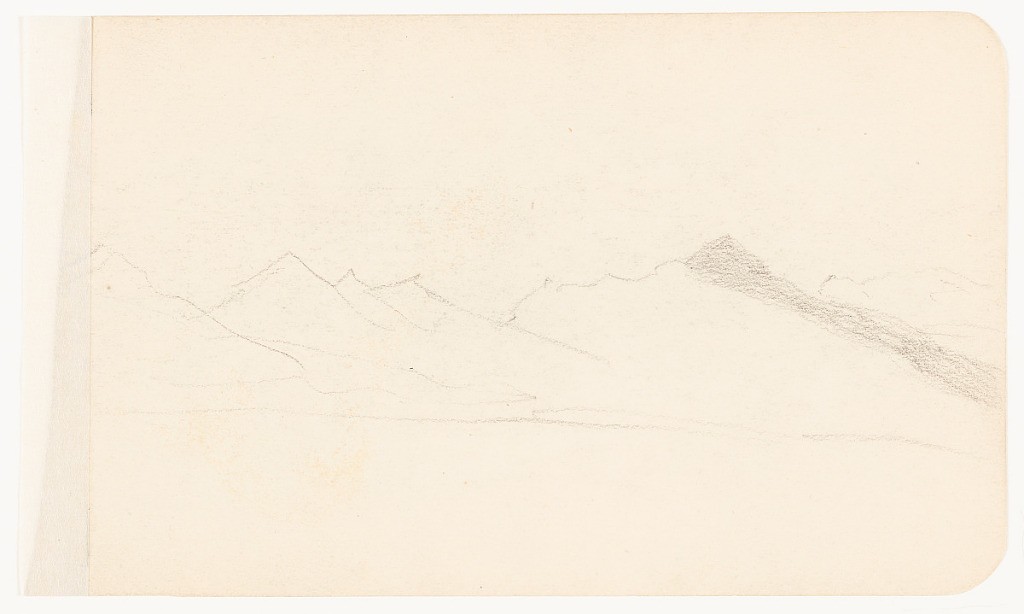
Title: Rugged Mountain Range, Mexico
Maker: Frederic Edwin Church, American, 1826–1900
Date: February–April 1889
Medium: Graphite on off-white wove paper; verso: graphite
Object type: Drawing
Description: Landscape sketch showing a view of a rugged mountain range in Mexico. Viewed across expansive, flat terrain that comprises the foreground and middle distance, the mountain range features several sharp peaks that form serrated horizon. A particularly tall, craggy peak is shown in darkness at right, likely cast in shadow by an unseen cloud above.

Verso: Landscape sketch showing the burn scar of a wildfire in the mountainous topography of Mexico. In the foreground, sloping terrain descends into a ravine at lower left. In the middle distance at center, a large, black burn scar spreads horizontally across the landscape, widening as it goes. In the background, two prominent mountains are visible: at center, one with multiple craggy peaks, and at right, a conical mountain with a gently descending slope. Sporadic puffy clouds hang in the sky above.